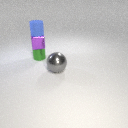
small green metal cylinder to the left of large gray metal sphere